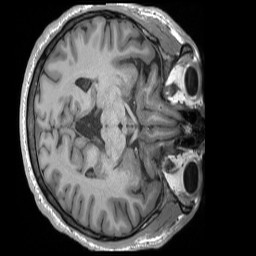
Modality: T1w
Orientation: axial
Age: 39
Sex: male
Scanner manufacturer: siemens
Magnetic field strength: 3 T
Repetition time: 2.4 s
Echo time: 0.00224 s